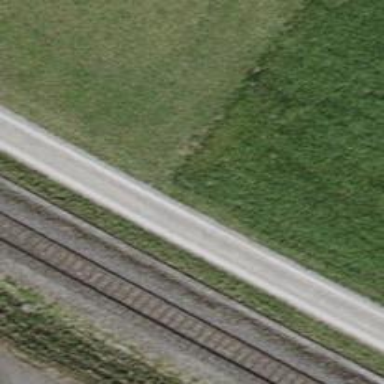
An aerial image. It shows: Pebblestone track with grade2 tracktype.